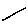
Label: line